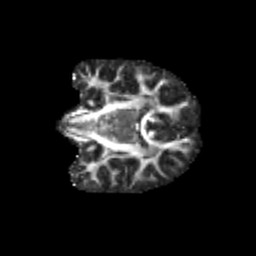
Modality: FA
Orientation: coronal
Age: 13
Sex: female
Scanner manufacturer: siemens
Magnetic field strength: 3 T
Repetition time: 3.8 s
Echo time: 0.07 s